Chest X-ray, PA view. Patient: 72 years old, sex M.
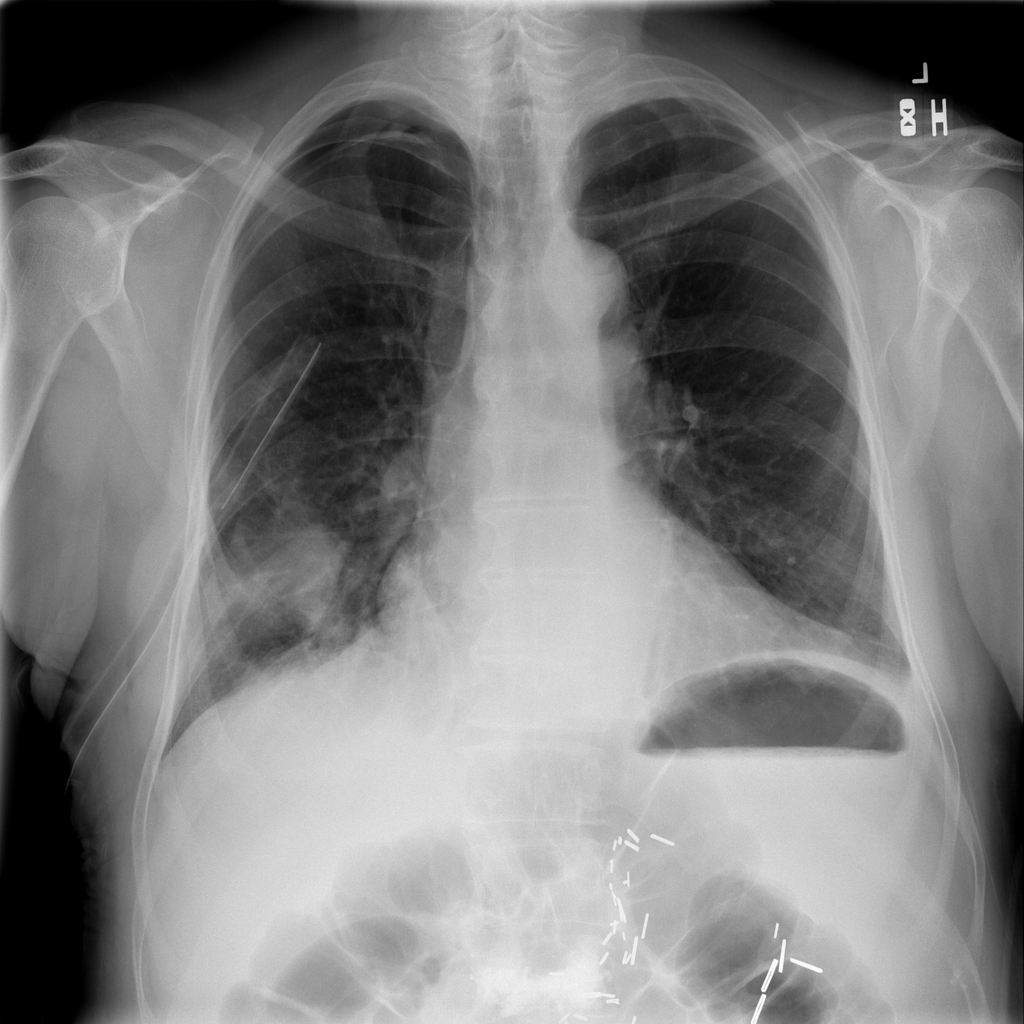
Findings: Atelectasis, Pneumothorax